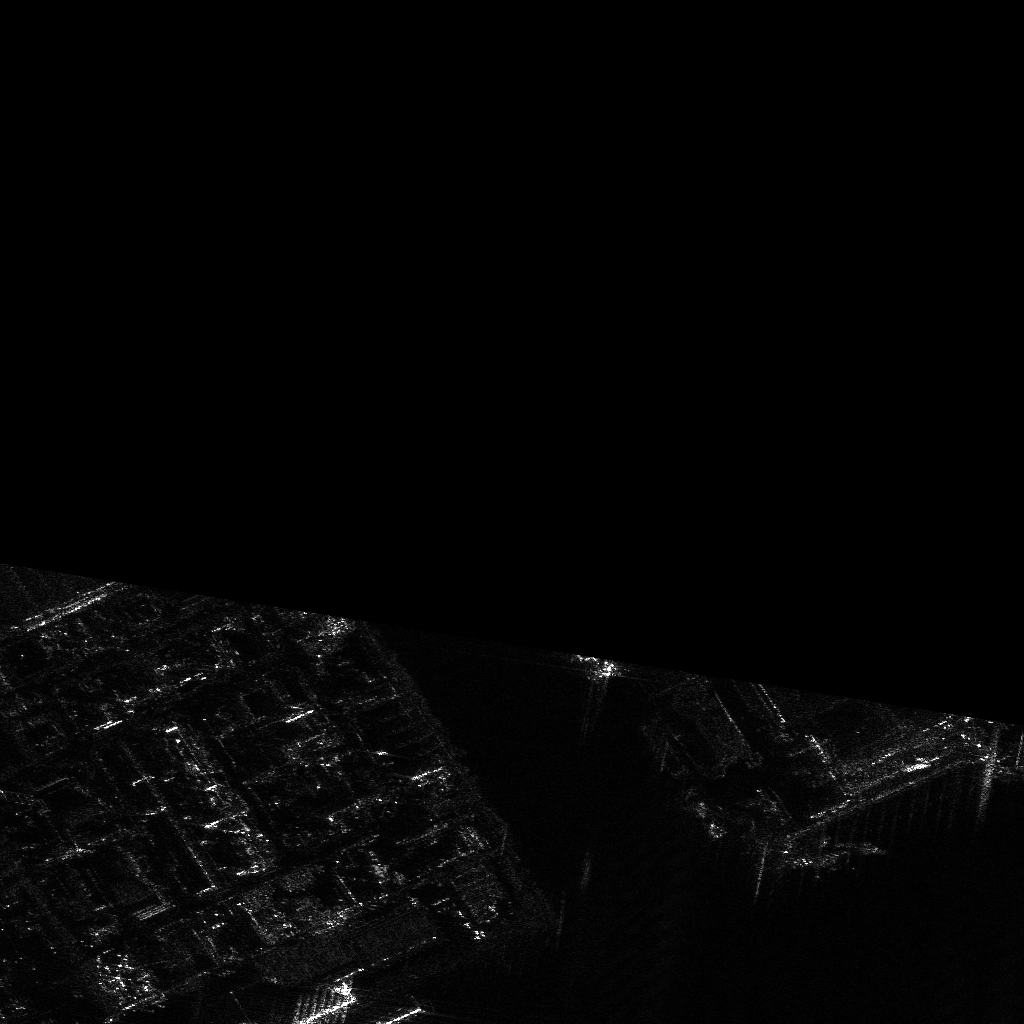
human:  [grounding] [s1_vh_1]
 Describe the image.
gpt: In the satellite image, there is  <ref>1 large container </ref> <box>[[78, 78, 81, 88, 76]]</box> located at bottom right.